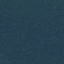
Label: Forest